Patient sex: M
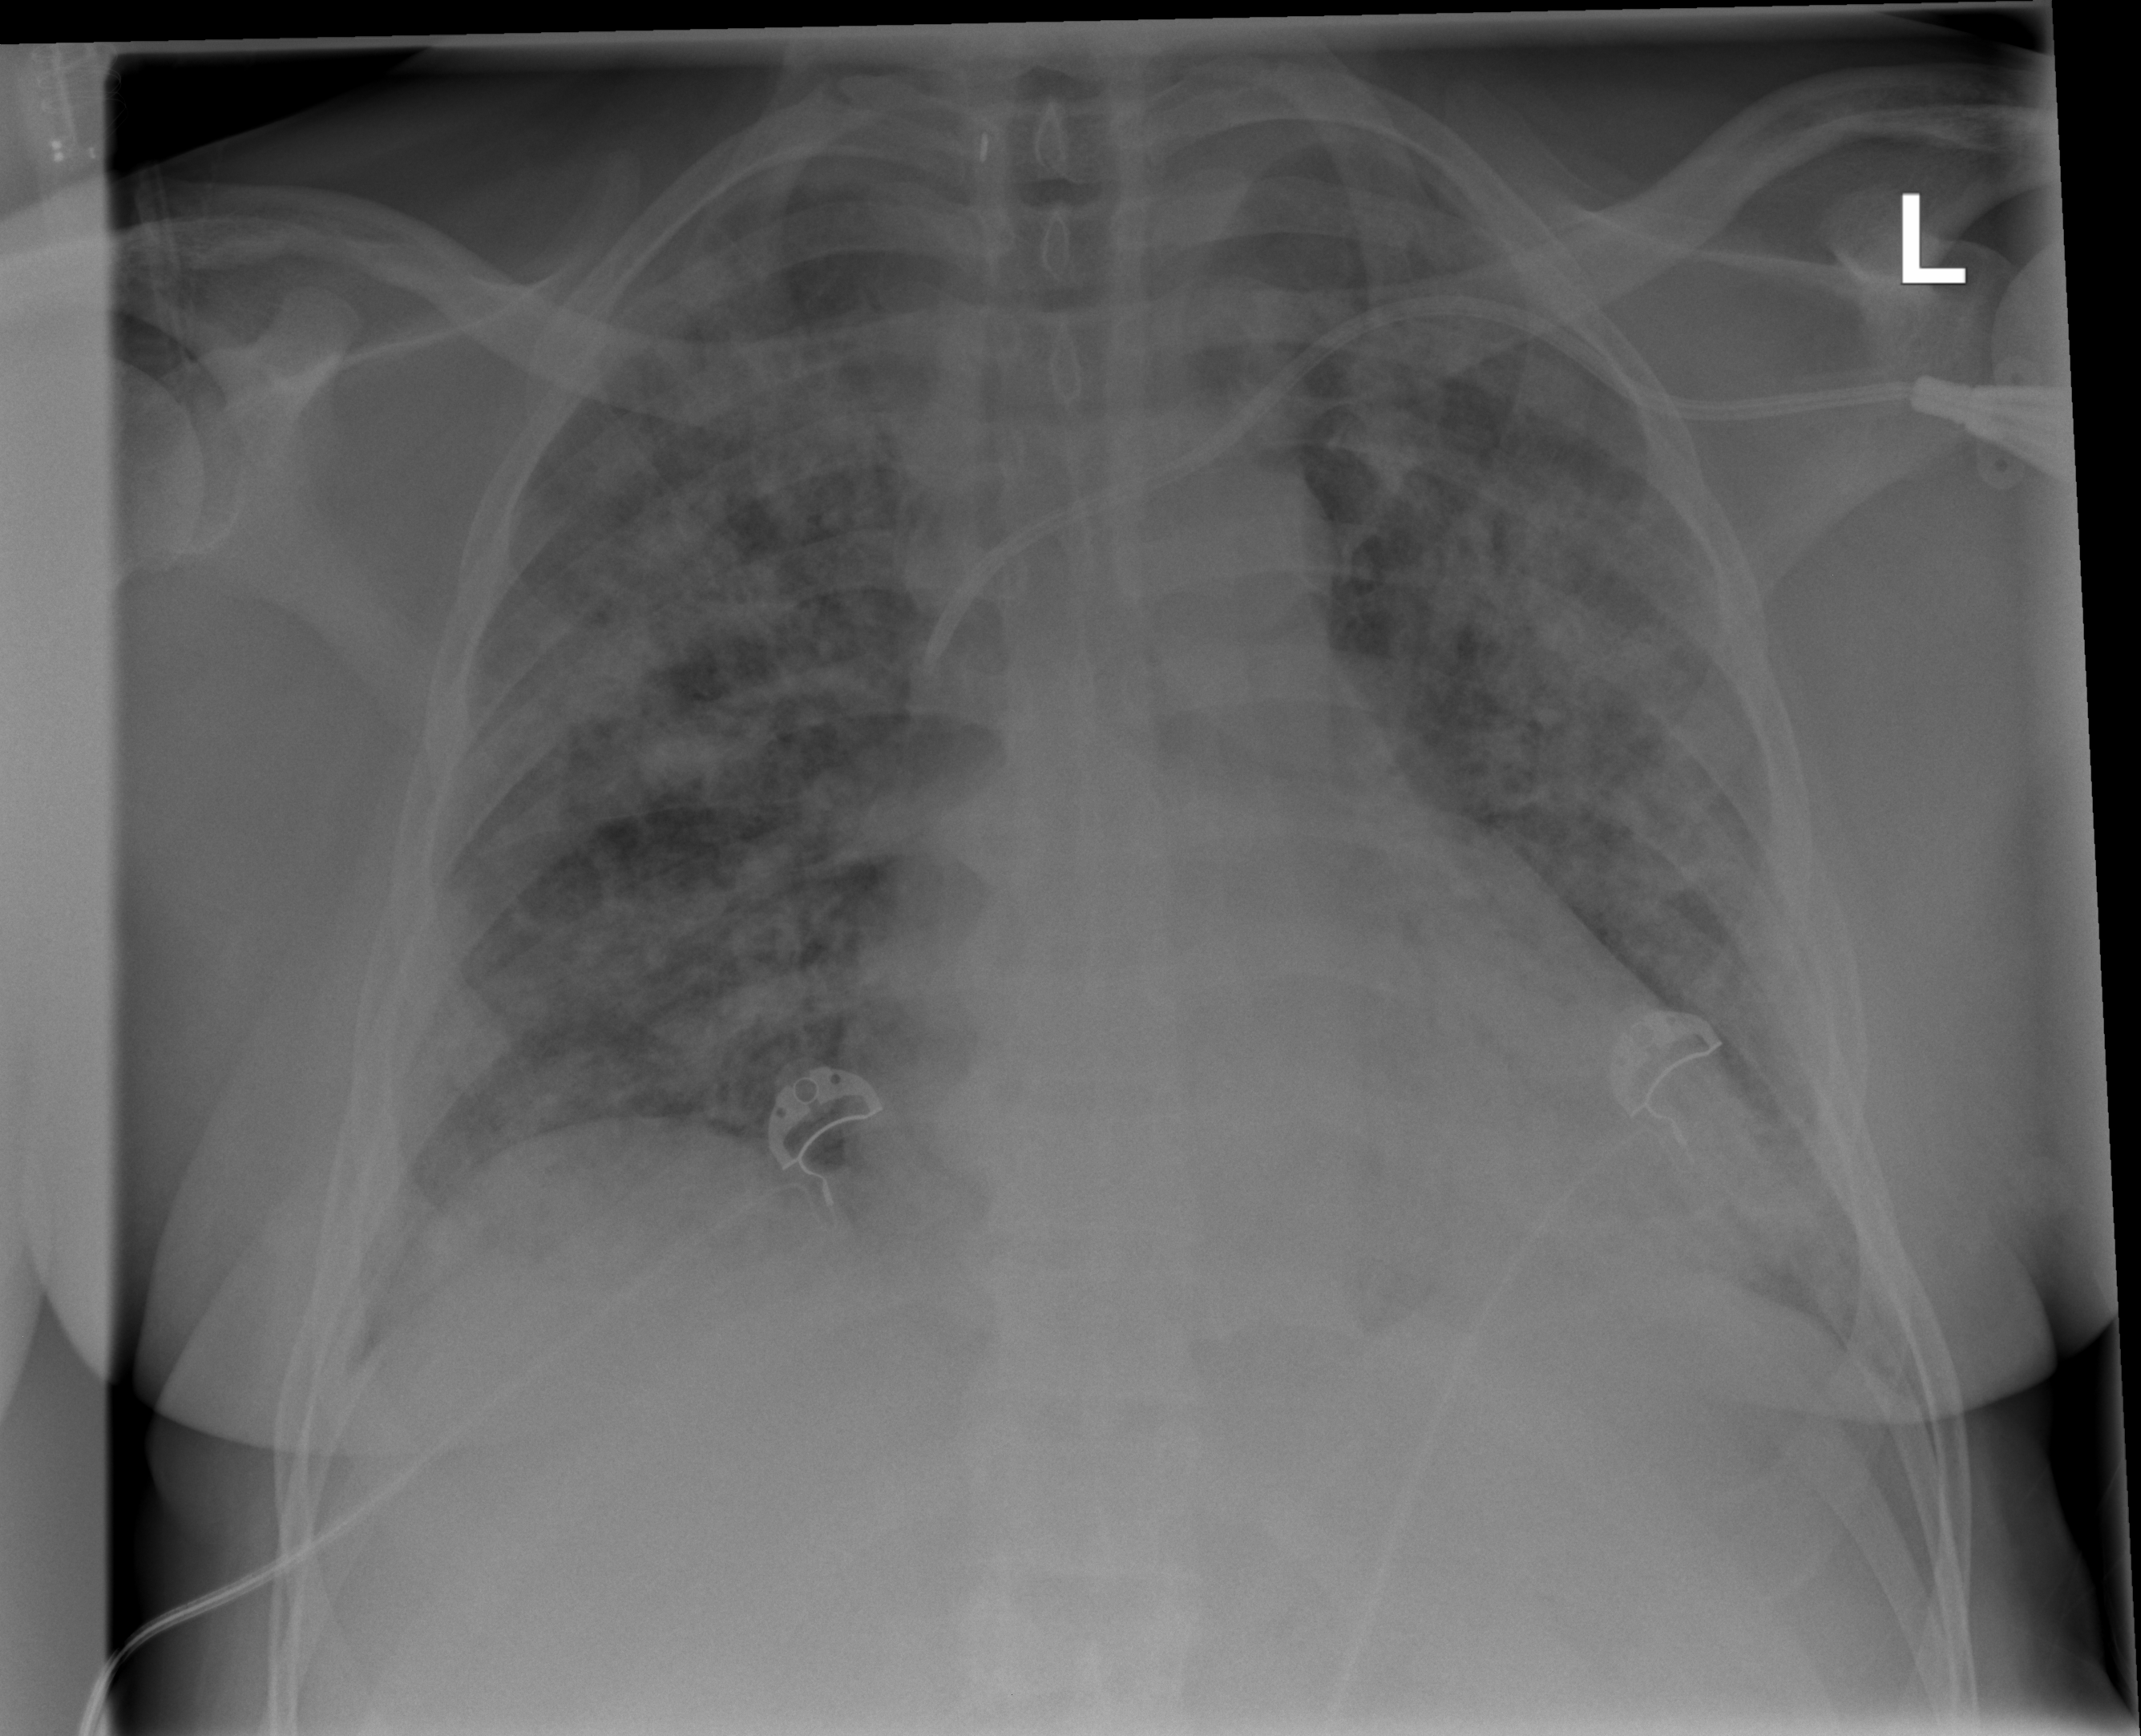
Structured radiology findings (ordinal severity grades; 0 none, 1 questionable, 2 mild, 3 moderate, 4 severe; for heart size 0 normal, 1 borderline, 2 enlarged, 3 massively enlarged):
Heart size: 2
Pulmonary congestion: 0
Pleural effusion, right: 0
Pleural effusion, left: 0
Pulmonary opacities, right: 3
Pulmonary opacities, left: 3
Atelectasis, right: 3
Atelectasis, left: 3